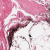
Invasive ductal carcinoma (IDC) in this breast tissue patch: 0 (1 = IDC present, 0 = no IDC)